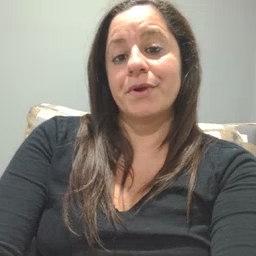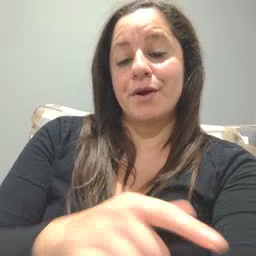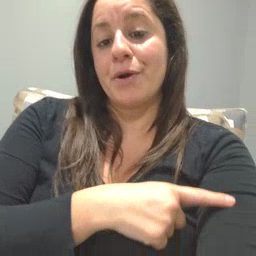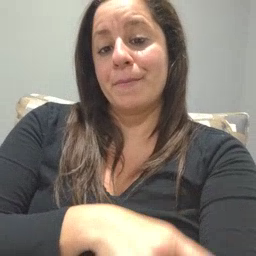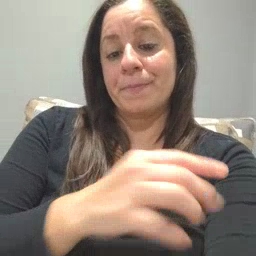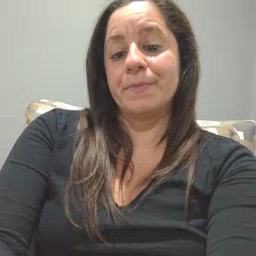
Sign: arm